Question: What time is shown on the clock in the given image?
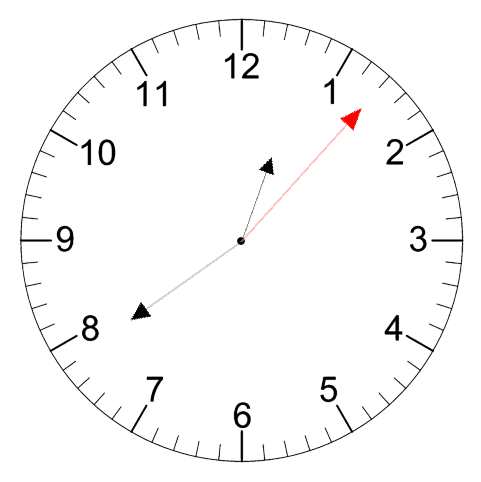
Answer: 12:39:07